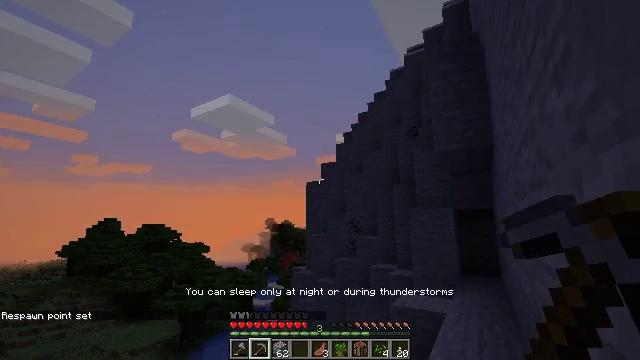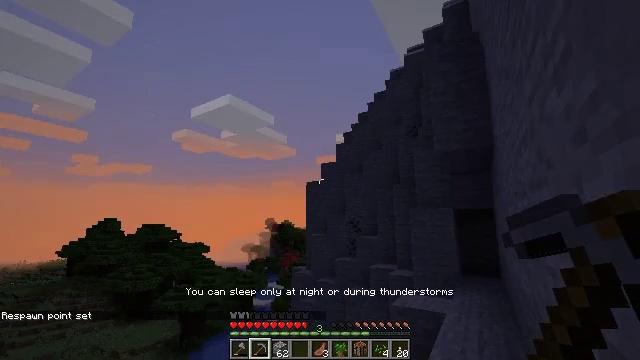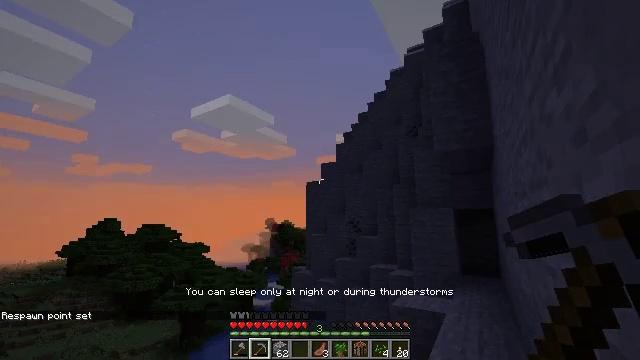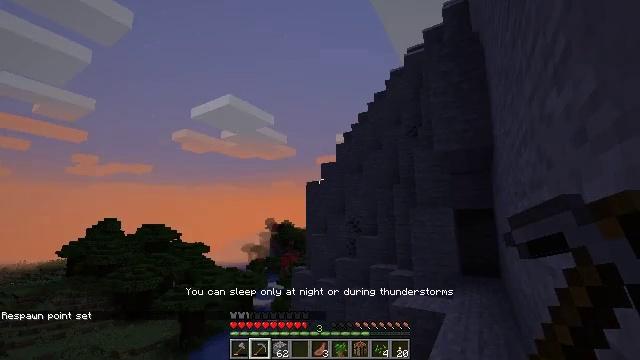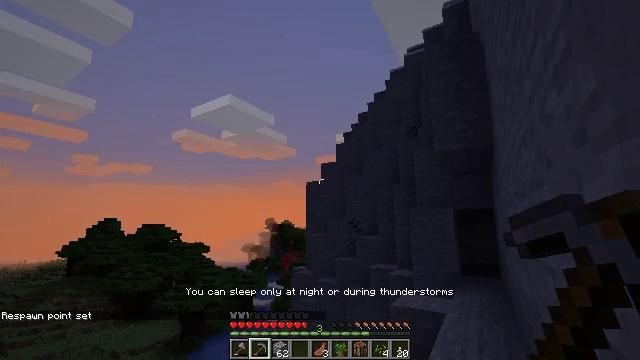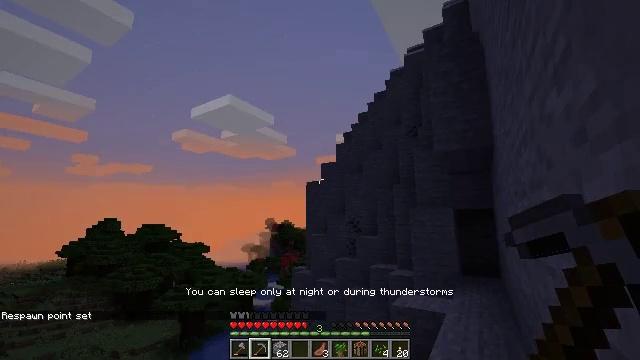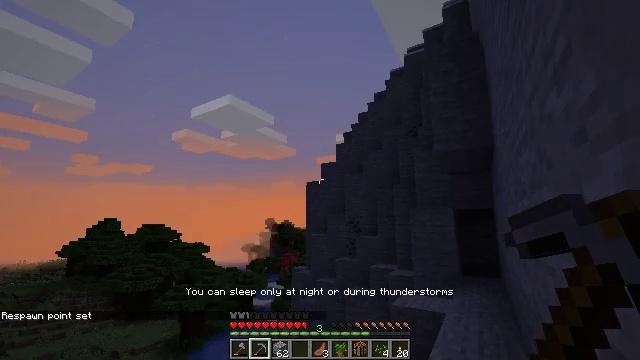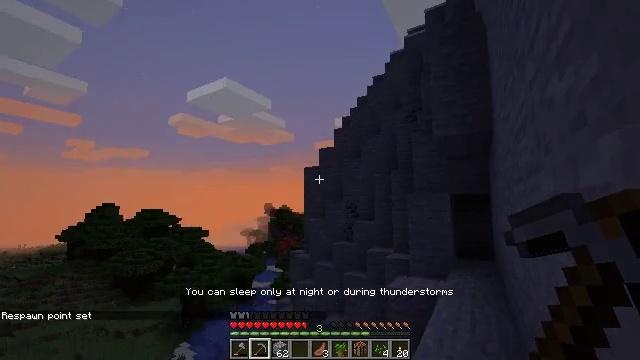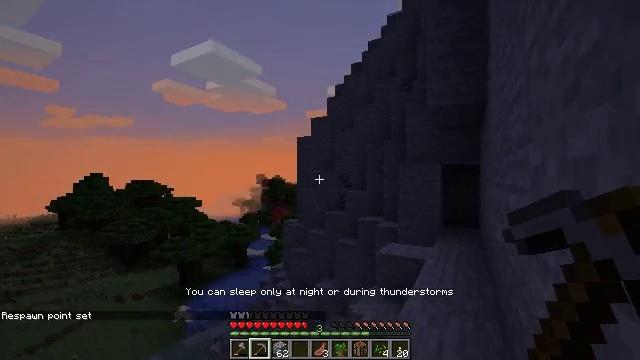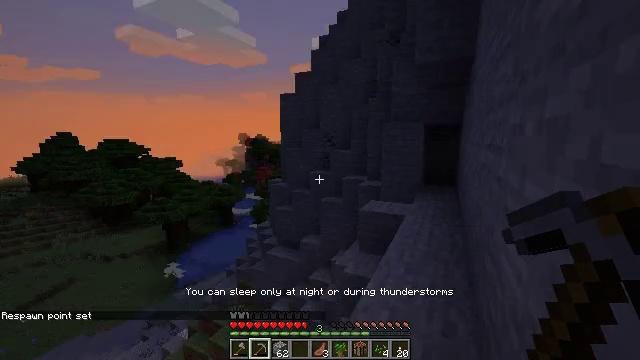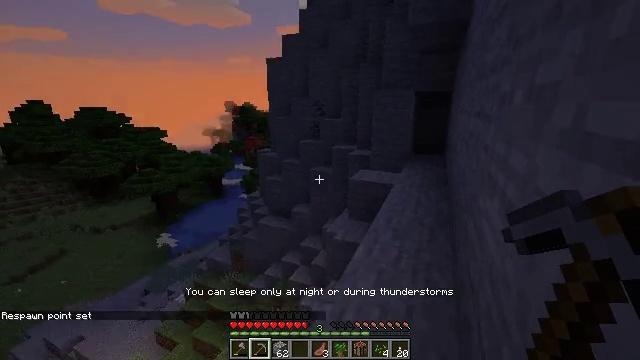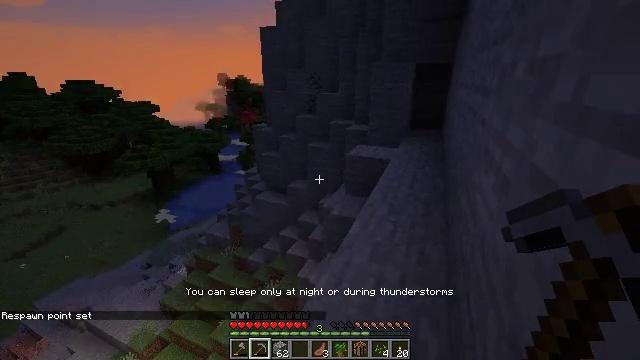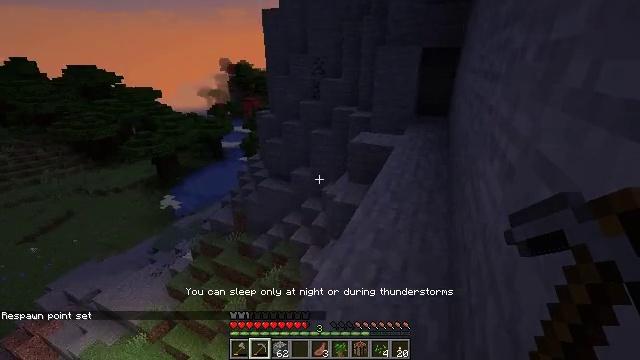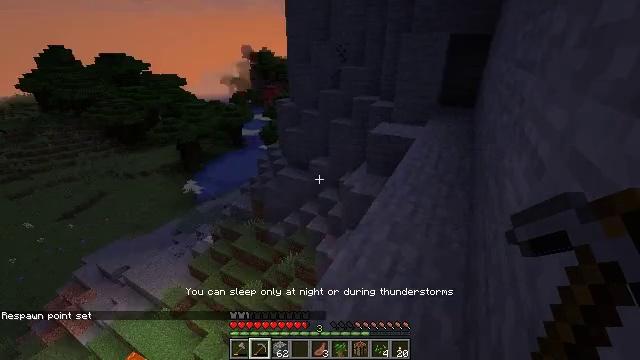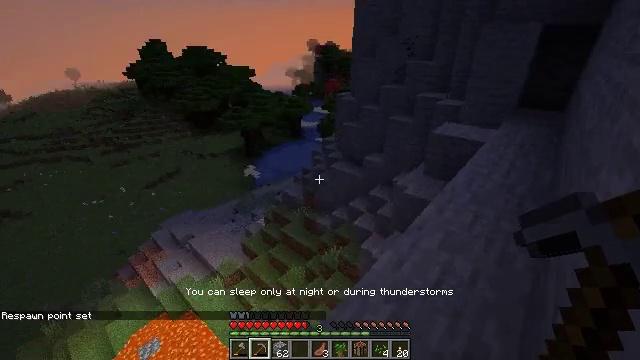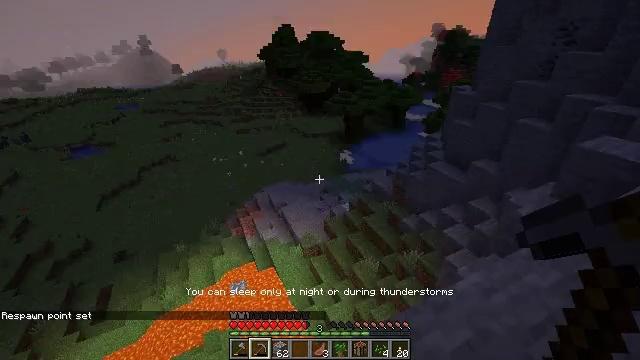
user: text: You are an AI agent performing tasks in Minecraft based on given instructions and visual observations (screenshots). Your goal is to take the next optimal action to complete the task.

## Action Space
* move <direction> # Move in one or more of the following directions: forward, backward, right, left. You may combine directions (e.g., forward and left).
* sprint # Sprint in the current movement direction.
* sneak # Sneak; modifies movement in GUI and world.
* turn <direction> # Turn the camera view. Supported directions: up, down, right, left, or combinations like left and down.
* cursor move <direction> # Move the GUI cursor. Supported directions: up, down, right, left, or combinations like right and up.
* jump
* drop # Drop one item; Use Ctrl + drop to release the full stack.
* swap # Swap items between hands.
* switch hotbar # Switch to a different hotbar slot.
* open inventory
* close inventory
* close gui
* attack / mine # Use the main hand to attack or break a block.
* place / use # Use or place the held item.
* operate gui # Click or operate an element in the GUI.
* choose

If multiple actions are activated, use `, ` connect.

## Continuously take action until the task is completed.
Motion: motion action
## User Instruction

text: Break the white bed to relocate it.
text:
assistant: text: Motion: no_op
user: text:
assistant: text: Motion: no_op
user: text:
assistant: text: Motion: no_op
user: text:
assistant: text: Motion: no_op
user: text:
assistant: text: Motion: no_op
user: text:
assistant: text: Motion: no_op
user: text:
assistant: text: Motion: turn down
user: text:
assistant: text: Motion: turn right and down
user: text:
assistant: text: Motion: turn right and down
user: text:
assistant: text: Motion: turn right and down
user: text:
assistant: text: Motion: turn down
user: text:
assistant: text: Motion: turn down
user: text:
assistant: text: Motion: turn left and down
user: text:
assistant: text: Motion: turn left and down
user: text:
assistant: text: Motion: turn left and down
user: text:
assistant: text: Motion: turn left and down
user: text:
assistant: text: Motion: turn left and down
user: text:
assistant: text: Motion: turn left
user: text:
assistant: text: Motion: no_op
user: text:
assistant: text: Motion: no_op
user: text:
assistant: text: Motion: no_op
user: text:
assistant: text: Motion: no_op
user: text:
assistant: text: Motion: turn down
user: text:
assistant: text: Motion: turn down
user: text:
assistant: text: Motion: turn right and down
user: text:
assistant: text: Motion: turn right and down
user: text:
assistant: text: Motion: turn right and down
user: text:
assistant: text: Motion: no_op
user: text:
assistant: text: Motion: no_op
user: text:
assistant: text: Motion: turn down